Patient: sex F, age 34
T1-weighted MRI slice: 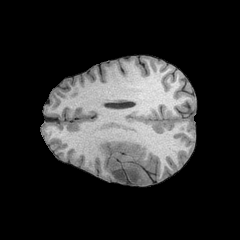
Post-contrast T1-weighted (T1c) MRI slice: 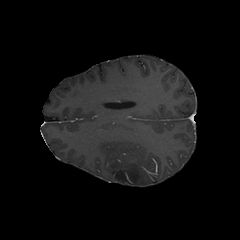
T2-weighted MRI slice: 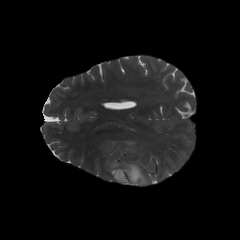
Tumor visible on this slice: yes
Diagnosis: Astrocytoma, IDH-mutant
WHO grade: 3